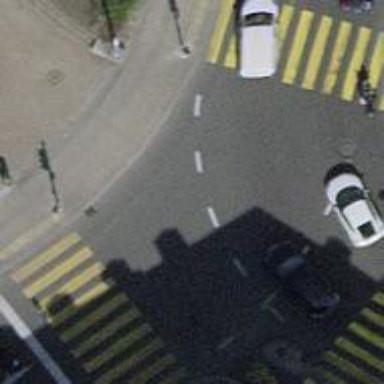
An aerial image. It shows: Road with traffic signals.